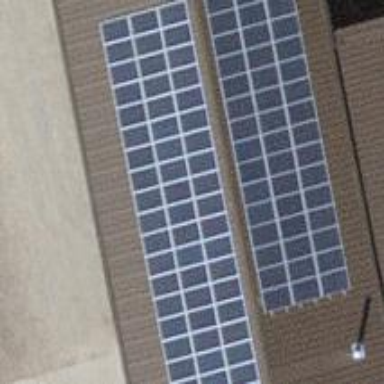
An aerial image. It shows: Solar power generator using photovoltaic method with solar photovoltaic panel types.